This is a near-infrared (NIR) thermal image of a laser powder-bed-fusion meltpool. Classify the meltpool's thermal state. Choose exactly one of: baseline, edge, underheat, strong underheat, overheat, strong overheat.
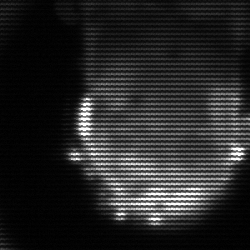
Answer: baseline